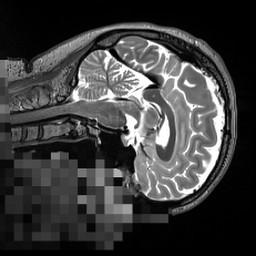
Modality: T2w
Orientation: sagittal
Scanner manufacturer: siemens
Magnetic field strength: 3 T
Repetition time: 3.2 s
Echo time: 0.564 s